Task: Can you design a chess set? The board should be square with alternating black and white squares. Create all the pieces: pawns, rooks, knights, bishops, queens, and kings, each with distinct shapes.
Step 5373:
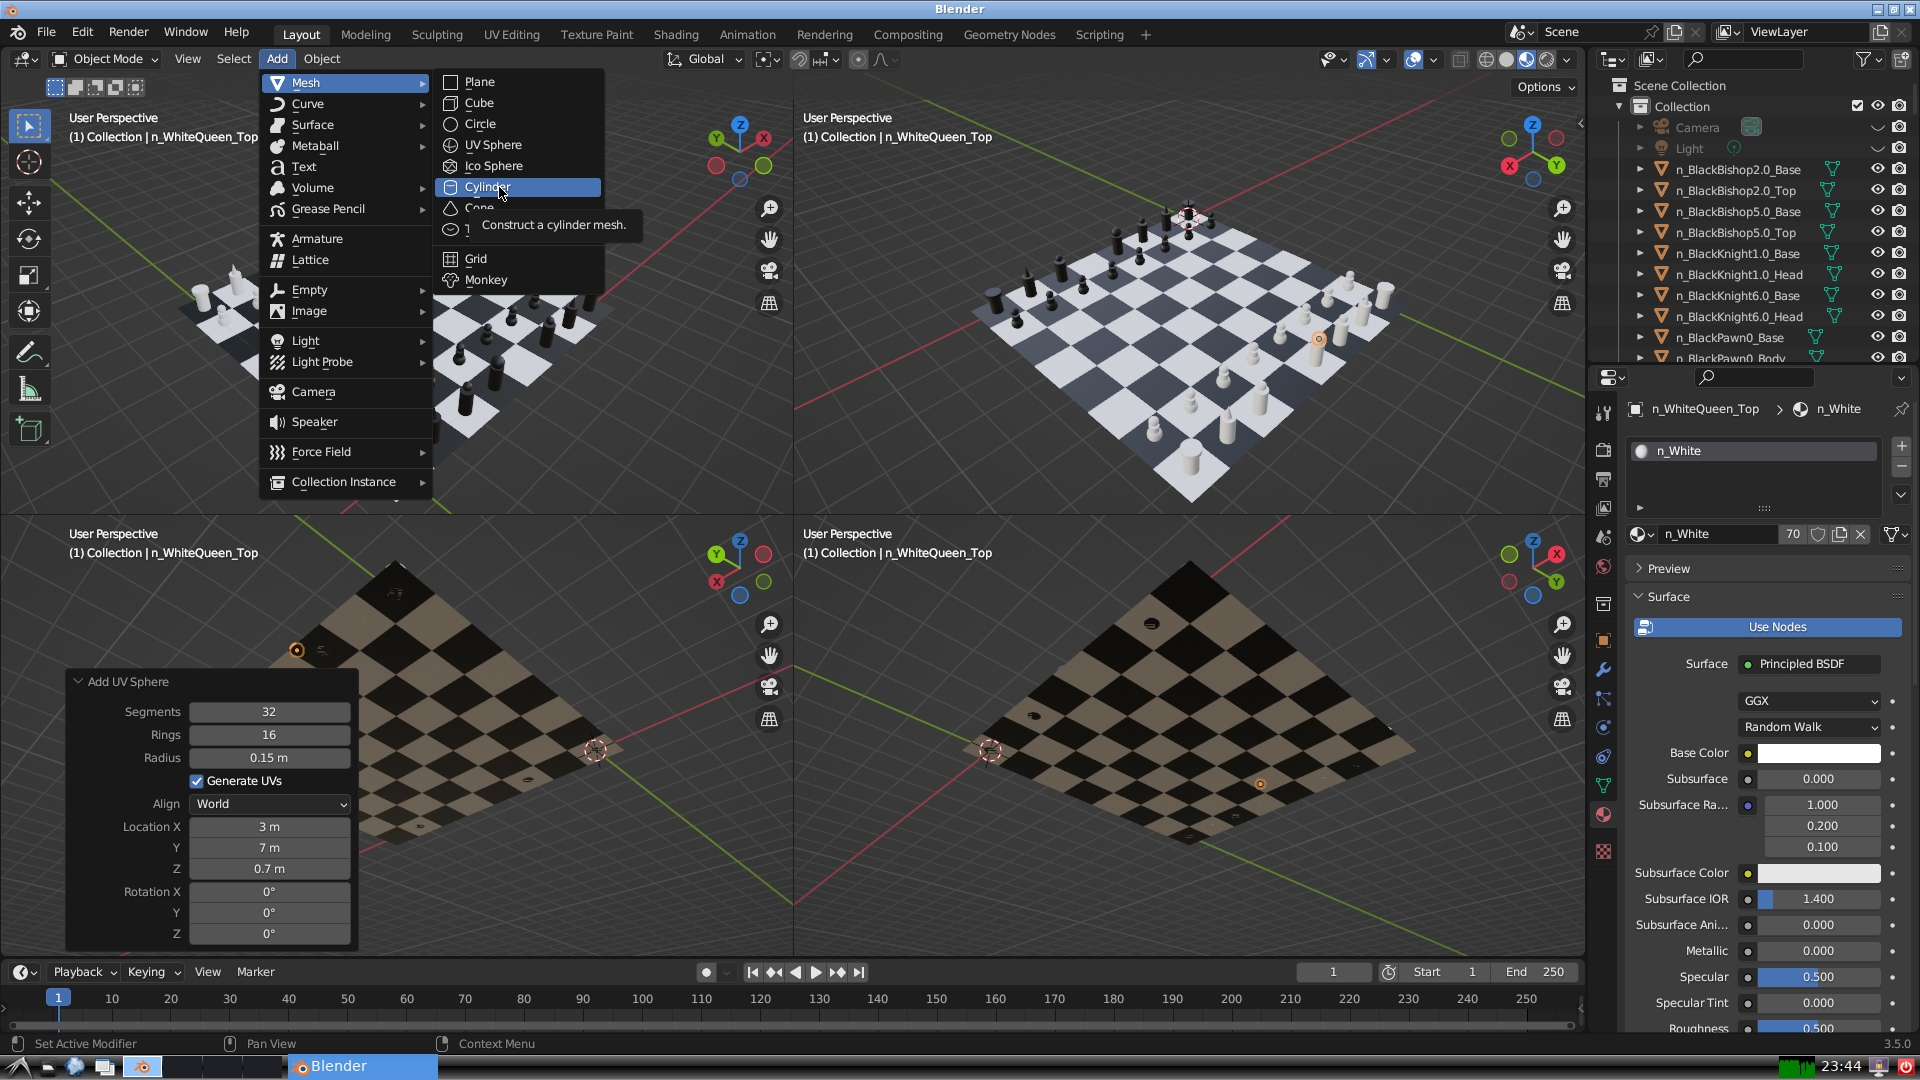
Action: click: no